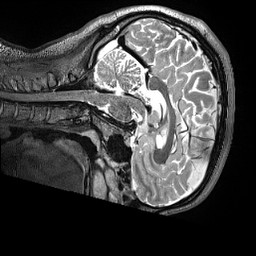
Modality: T2w
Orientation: sagittal
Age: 28
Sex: male
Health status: ill
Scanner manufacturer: siemens
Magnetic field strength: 3 T
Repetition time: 3.2 s
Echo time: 0.563 s